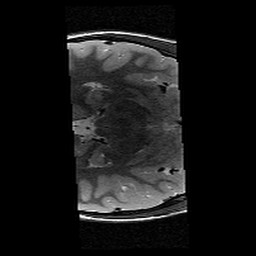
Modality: T2w
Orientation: axial
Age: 11
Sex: female
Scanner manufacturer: siemens
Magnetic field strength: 3 T
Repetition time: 8.46 s
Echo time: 0.067 s